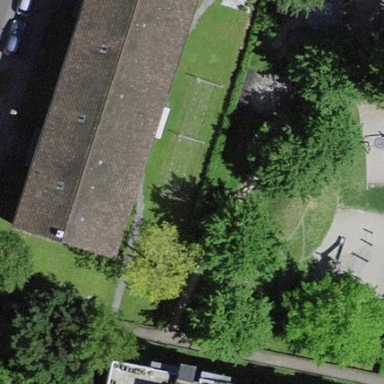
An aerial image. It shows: Playground area for leisure land.